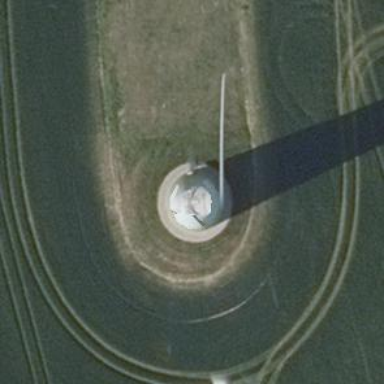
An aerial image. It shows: Wind turbine power generator.